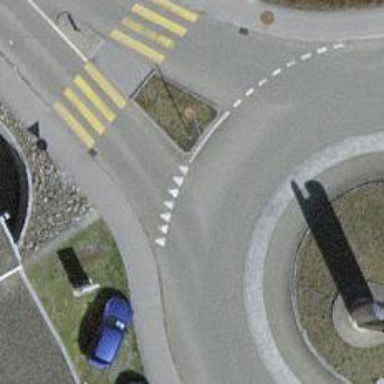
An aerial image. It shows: Road with "give way" sign.